Question: In Delphi XE I always used 'ReportMemoryLeaksOnShutDown' to detect any leaks when exiting my Applications, most my projects were rather small and finding the leaks was usually not too difficult.
In Lazarus there is no such option but I have just found out an option called Heaptrcon, more information on this page: <URL>
In Project Options > Linking I have set the (-gh) flag, now my fears of any leaks have become a reality. I would post code but because there are a lot of different classes and units I have no idea where to begin in fixing these leaks, this is a project far larger than any other I have worked on.
This a screenshot of some of the leaks:

My debugging skills are practically zero, so far I have looked to see every Object or Class I have created, and then checked to see if it has been freed. Because I am working with a lot of TLists and Pointers/Objects etc the leak could be coming from anywhere I guess.
Is there any clues or tips of where to even begin looking? I am looking at the call stack for each block that is size 16, and there is 6 of them, could this mean there are 6 objects not been destroyed correctly?
I am at a loss, where to begin?
Thanks in advance.
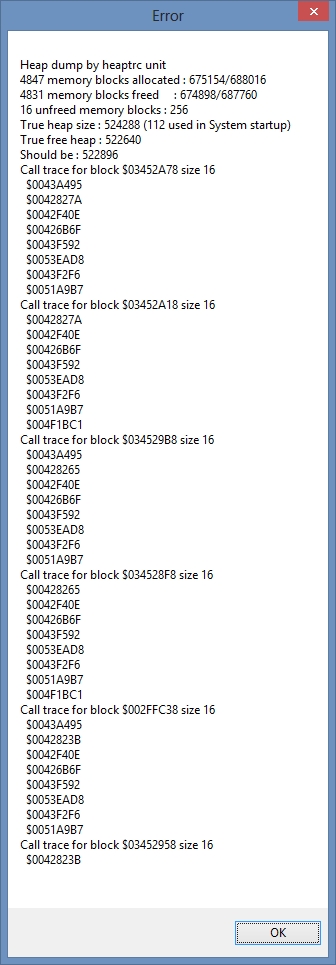
Answer: As David Heffernan mentioned in one of his earlier comments there should be a way to convert those addresses into function names.
The first step was to make sure I had enabled 'Generate debugging info for GDB' which for some reason was not enabled, then I got those function names.
After tracing the addresses they led me to my TList Objects. Now this project I am working on was actually started in Delphi XE but I on porting to Lazarus, and these errors were not picked upon in XE, but when freeing my TList Objects I did this:
'''
var
P: Pointer;
begin
for P in MyList do TMyListItem(P).Free;
end;
'''
I don't have XE installed to test but I remember getting no errors with the above.
I was also adding Objects to a Treeview (those Objects been pointers from 'MyList') and I was not freeing these. But even after doing that my leaks were still present.
After hours of trying different things and close to giving up, I realised I missed out something simple:
'''
var
P: Pointer;
begin
for P in MyList do TMyListItem(P).Free;
MyList.Free;
end;
'''
I missed that part out in Delphi and I am positive it didn't complain about any leaks, but in Lazarus/FPC I got a ton of new leaks. So far all my leaks have gone (hopefully) and no more will come back.
Now I get this leak report which looks less scary because it is reporting 'zero' leaks: